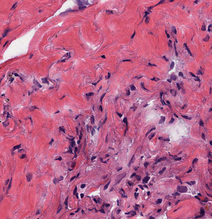
Tumor epithelial tissue: no
Tumor-associated stroma tissue: yes
Normal tissue: no